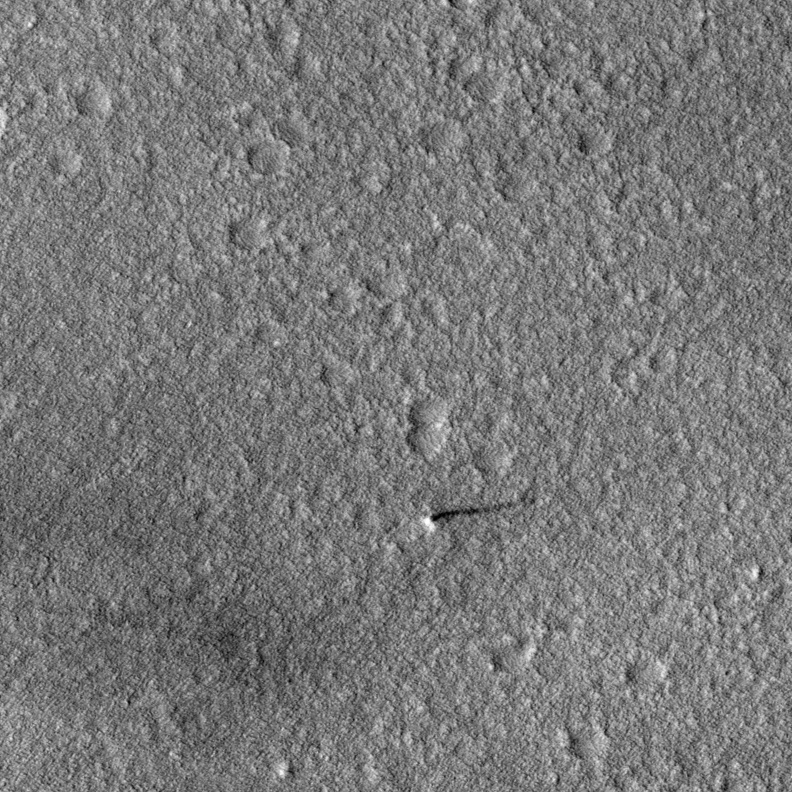
Label: dustdevil